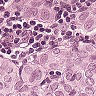
Metastatic tissue present: yes